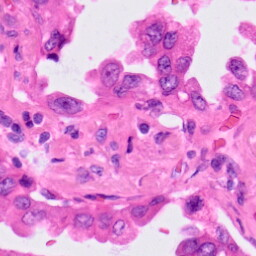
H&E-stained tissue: Lung